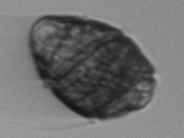
Label: Margalefidinium